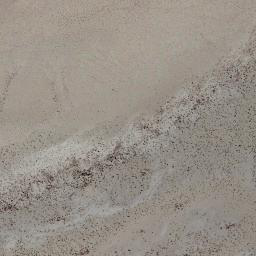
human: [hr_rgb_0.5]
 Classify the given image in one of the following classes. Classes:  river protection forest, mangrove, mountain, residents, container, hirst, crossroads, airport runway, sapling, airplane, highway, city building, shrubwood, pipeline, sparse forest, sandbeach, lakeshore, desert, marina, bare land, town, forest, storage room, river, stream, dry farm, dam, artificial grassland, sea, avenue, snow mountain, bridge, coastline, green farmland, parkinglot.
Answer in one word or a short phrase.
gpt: bare land